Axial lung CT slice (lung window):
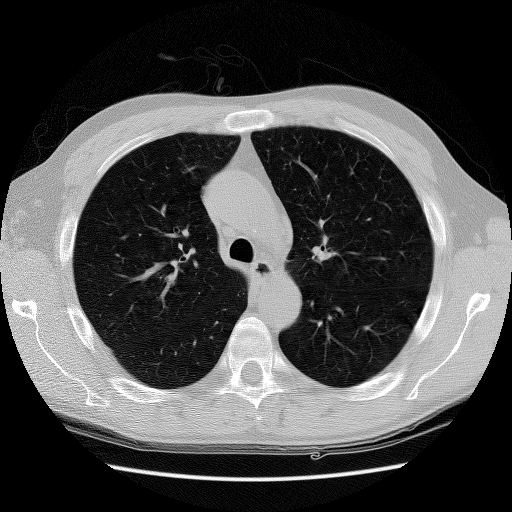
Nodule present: no